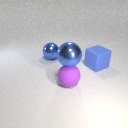
large blue rubber cube to the right of large purple rubber sphere